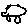
Label: car